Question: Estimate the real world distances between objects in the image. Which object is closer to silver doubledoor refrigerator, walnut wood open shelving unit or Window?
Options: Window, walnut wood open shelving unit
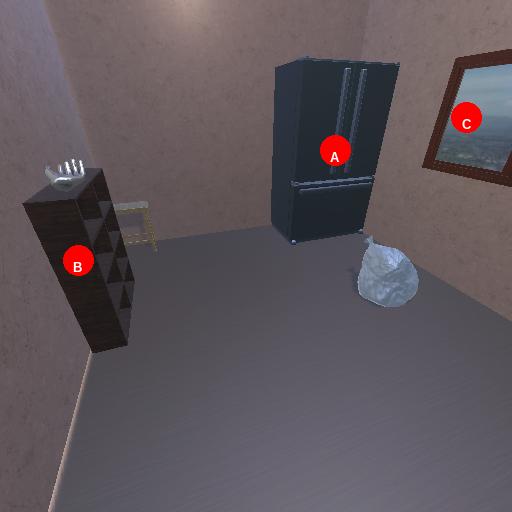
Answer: Window